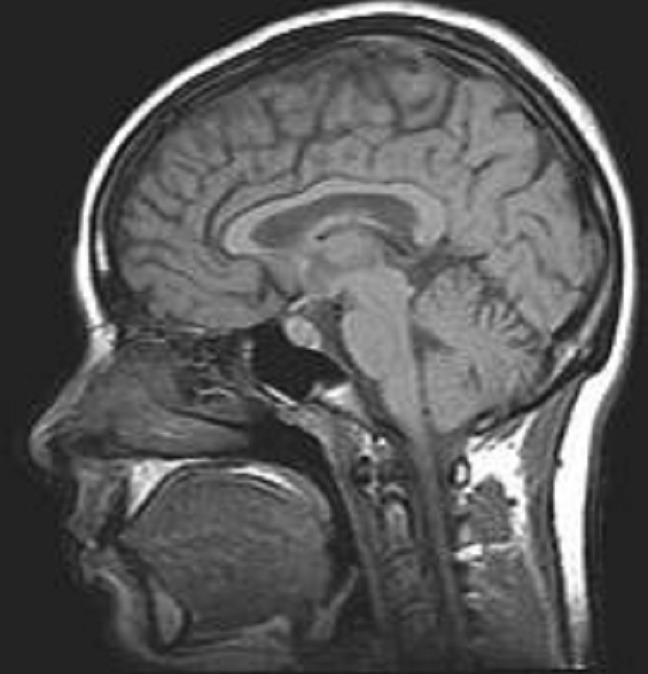
Label: notumor